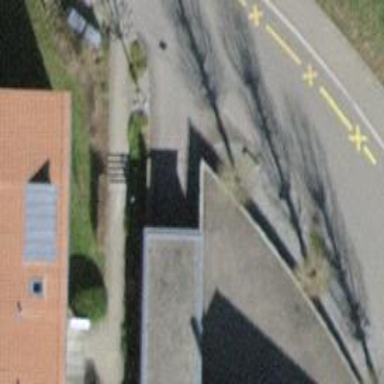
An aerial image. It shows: Parking entrance.